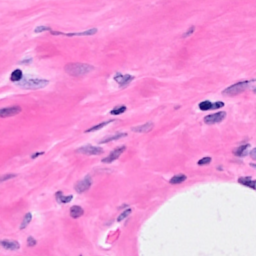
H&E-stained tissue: Breast